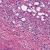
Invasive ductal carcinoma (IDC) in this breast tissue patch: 1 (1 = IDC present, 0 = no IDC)